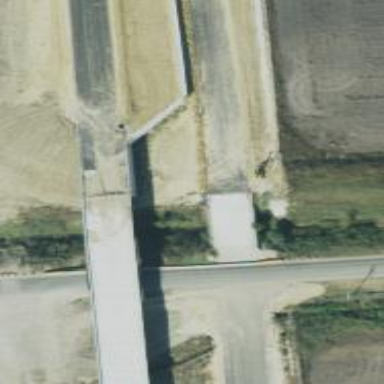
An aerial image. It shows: Bridge along trunk link highway.